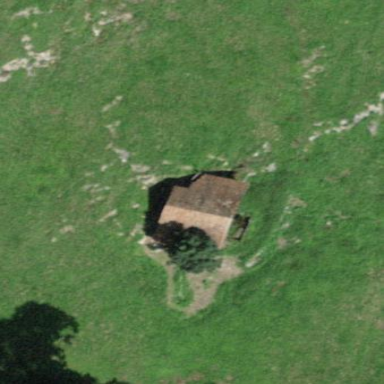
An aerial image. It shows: Shed.